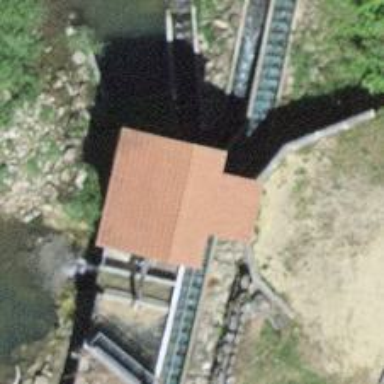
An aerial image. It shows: Fish pass along the waterway.